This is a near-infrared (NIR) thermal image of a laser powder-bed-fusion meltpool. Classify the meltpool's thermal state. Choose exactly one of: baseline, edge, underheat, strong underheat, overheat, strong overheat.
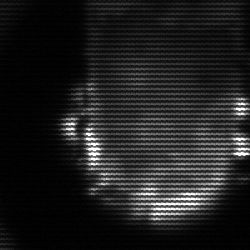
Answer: baseline